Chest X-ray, AP view. Patient: 47 years old, sex M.
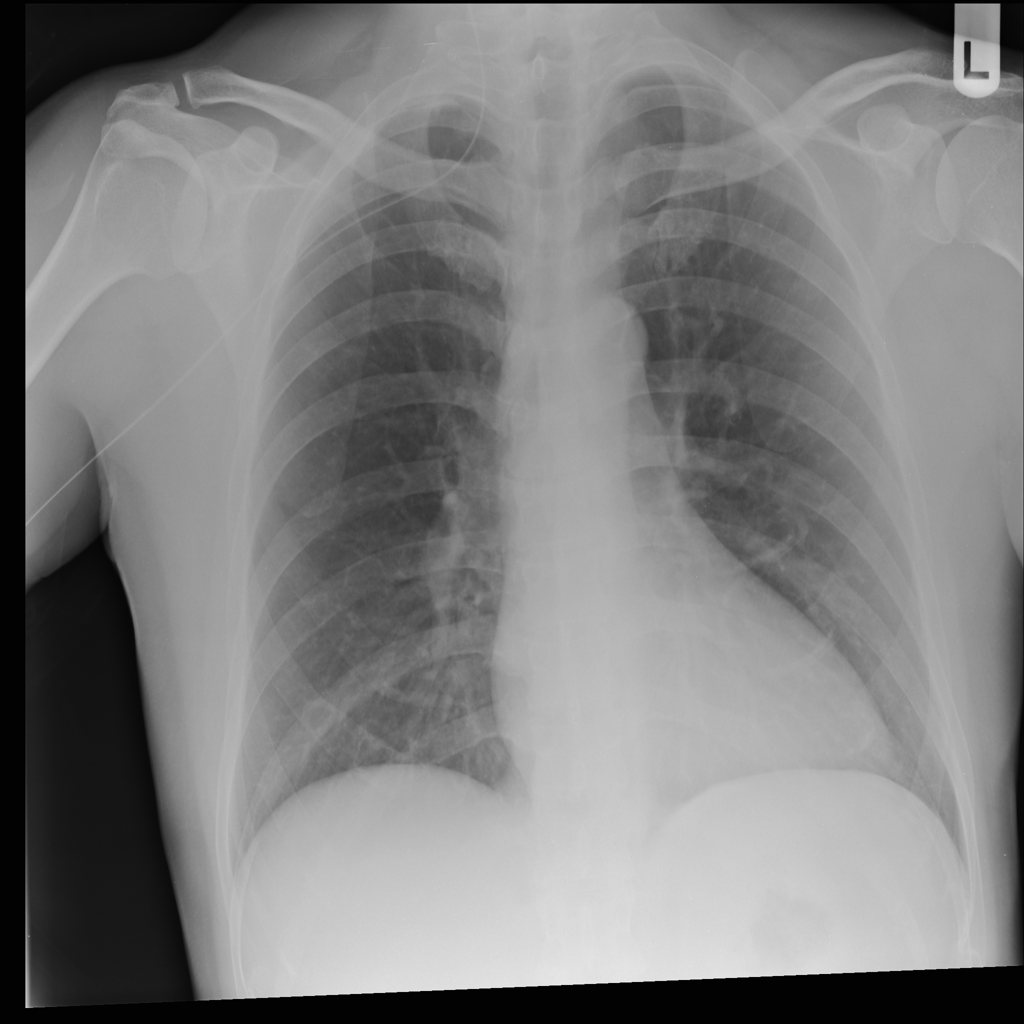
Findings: No Finding